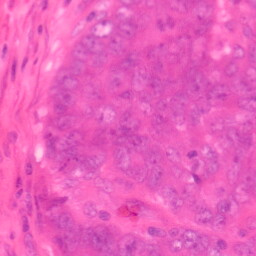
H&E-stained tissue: Colon